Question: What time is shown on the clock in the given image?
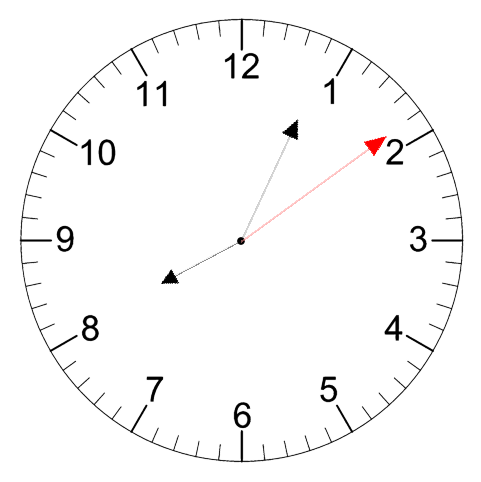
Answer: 08:04:09